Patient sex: M
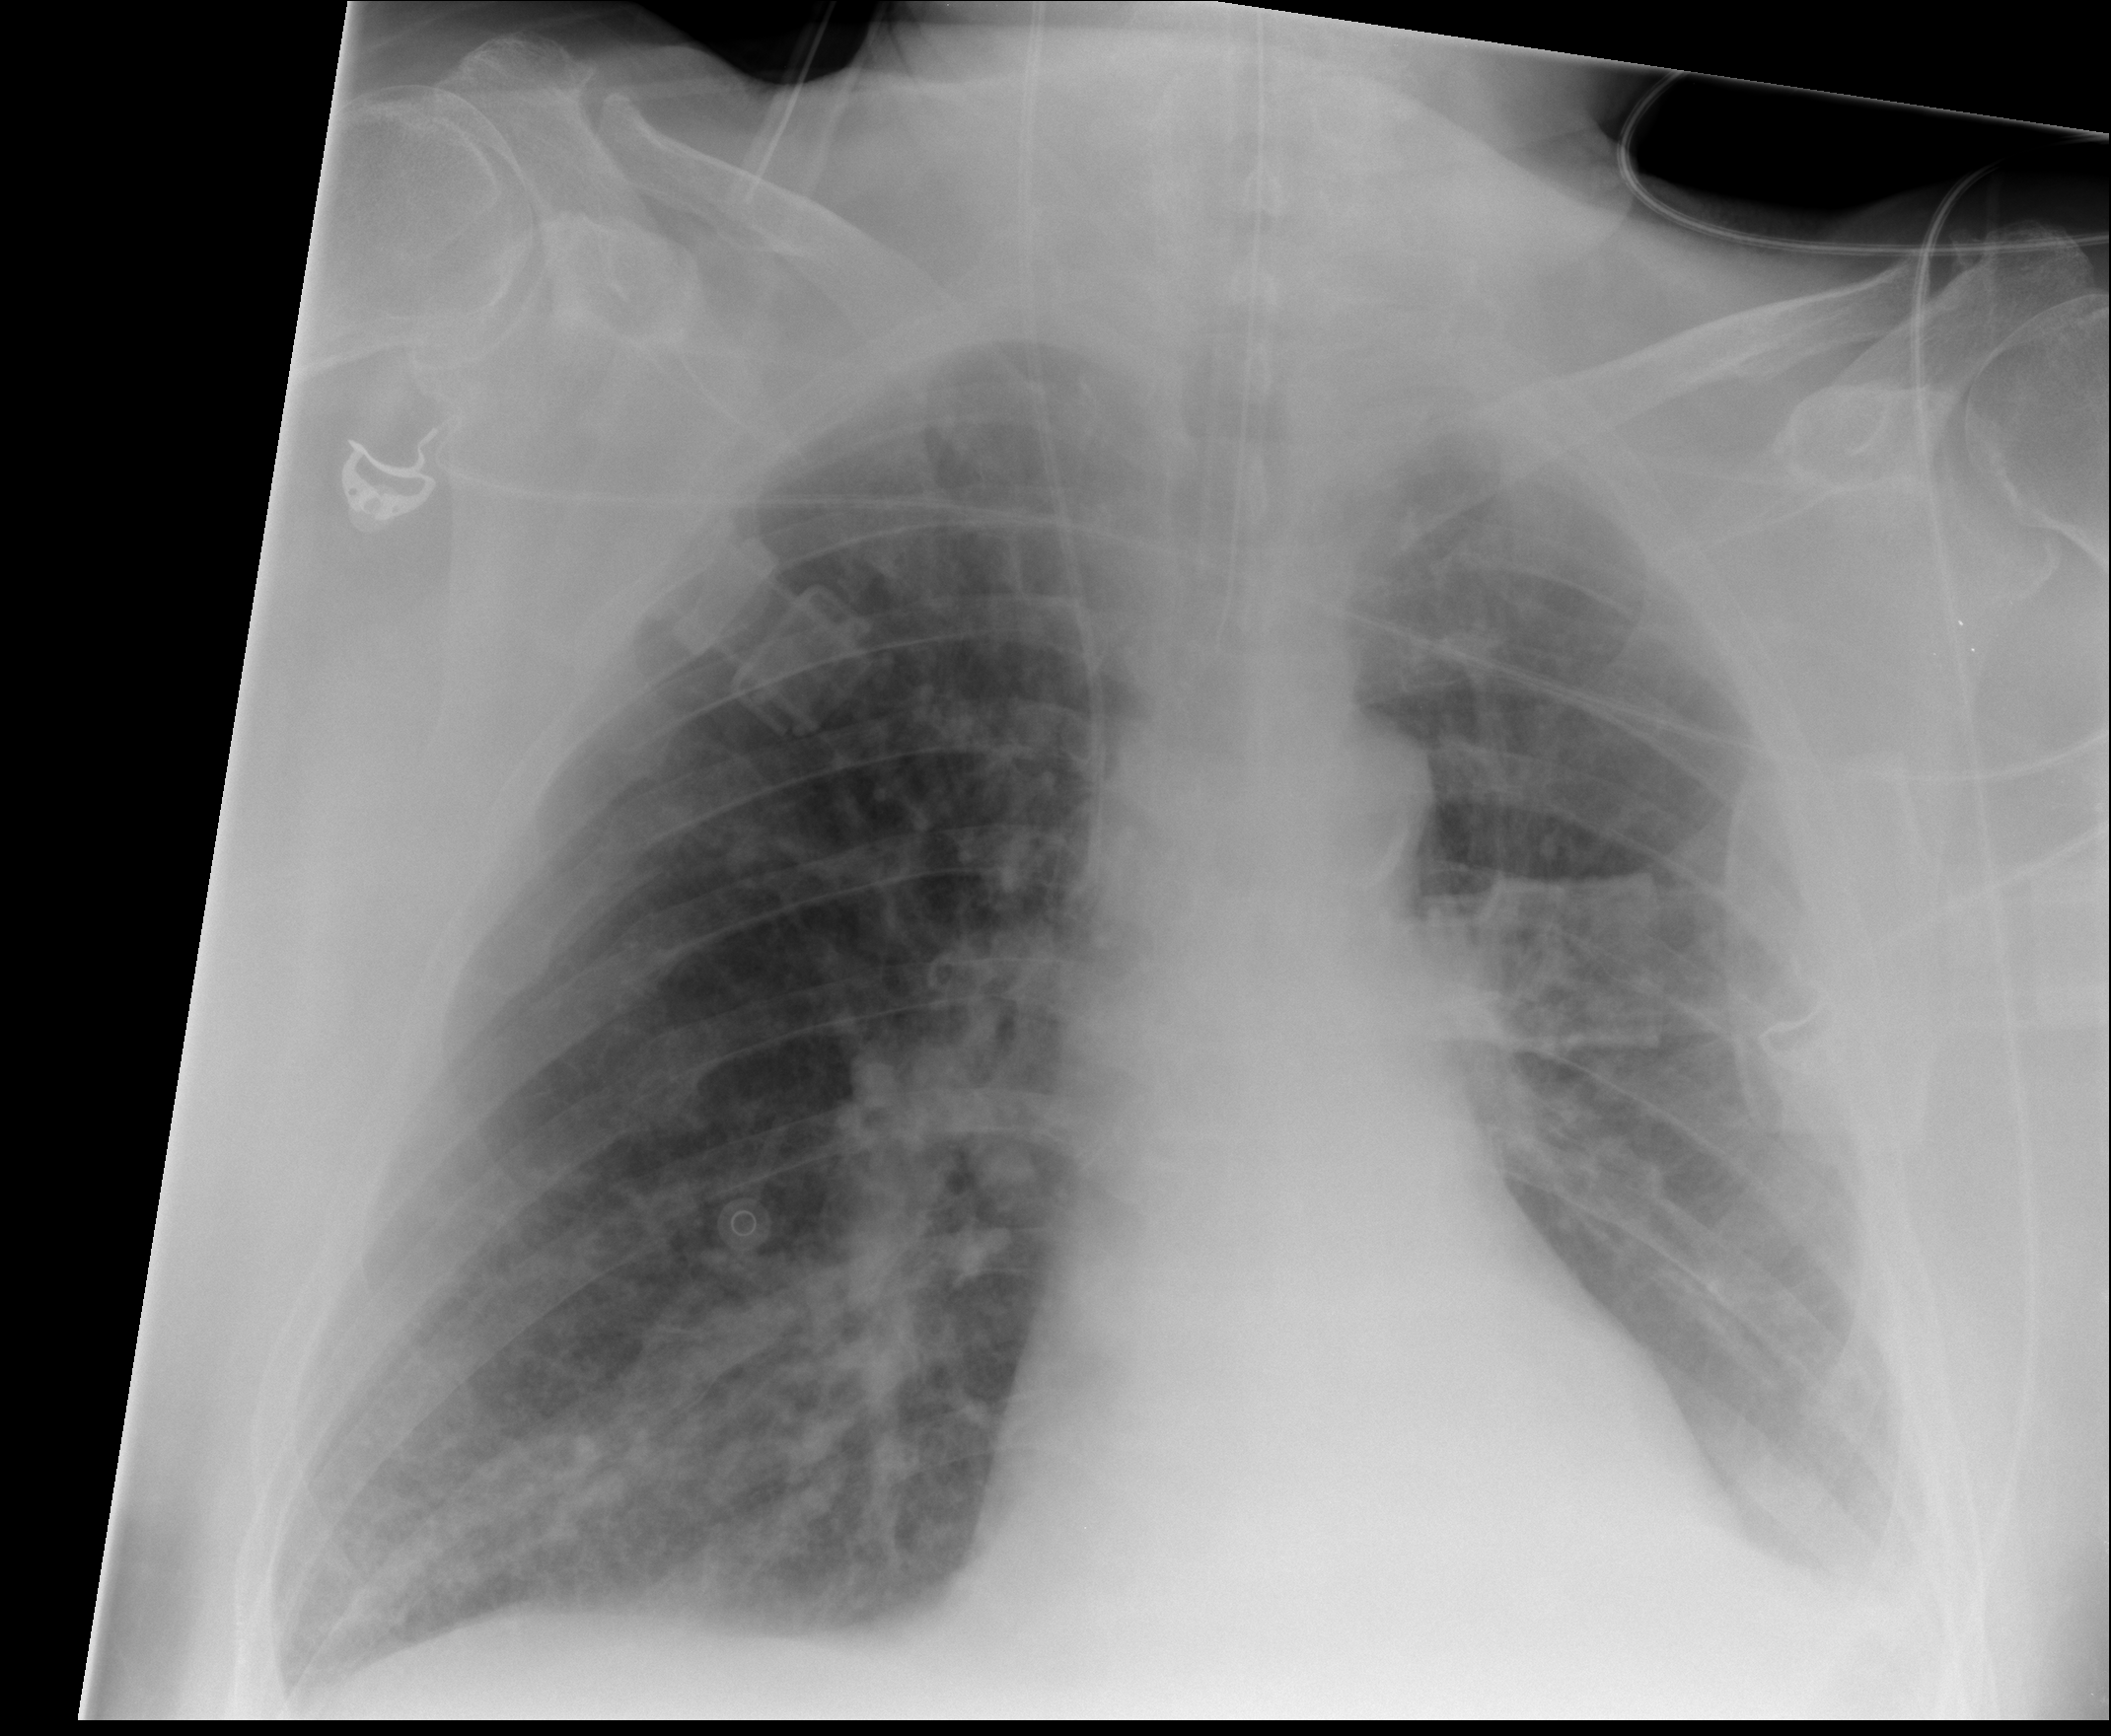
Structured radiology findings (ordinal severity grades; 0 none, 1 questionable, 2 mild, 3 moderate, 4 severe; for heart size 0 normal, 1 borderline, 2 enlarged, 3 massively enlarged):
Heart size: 0
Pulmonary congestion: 0
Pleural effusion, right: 0
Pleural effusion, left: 0
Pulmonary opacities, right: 2
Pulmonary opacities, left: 0
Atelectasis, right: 2
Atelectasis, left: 0